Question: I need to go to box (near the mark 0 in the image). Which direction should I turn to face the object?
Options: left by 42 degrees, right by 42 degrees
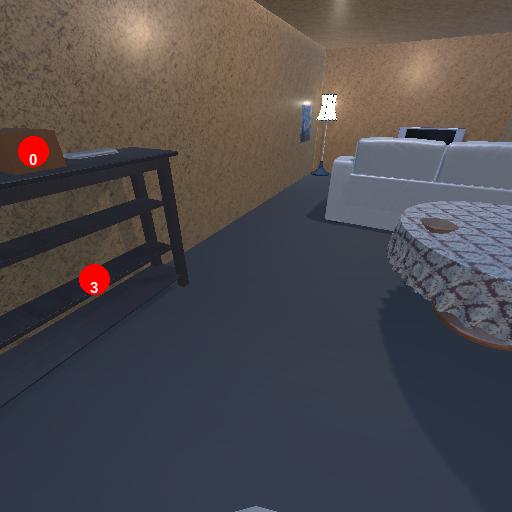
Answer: left by 42 degrees